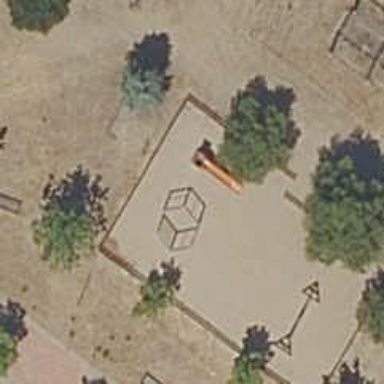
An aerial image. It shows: Playground area for leisure activities on the land.